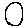
Label: circle